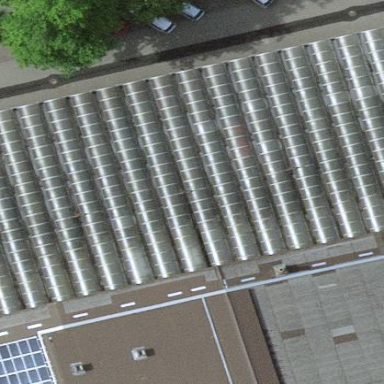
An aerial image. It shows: View of roof of building.